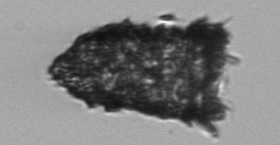
Label: Tintinnopsis